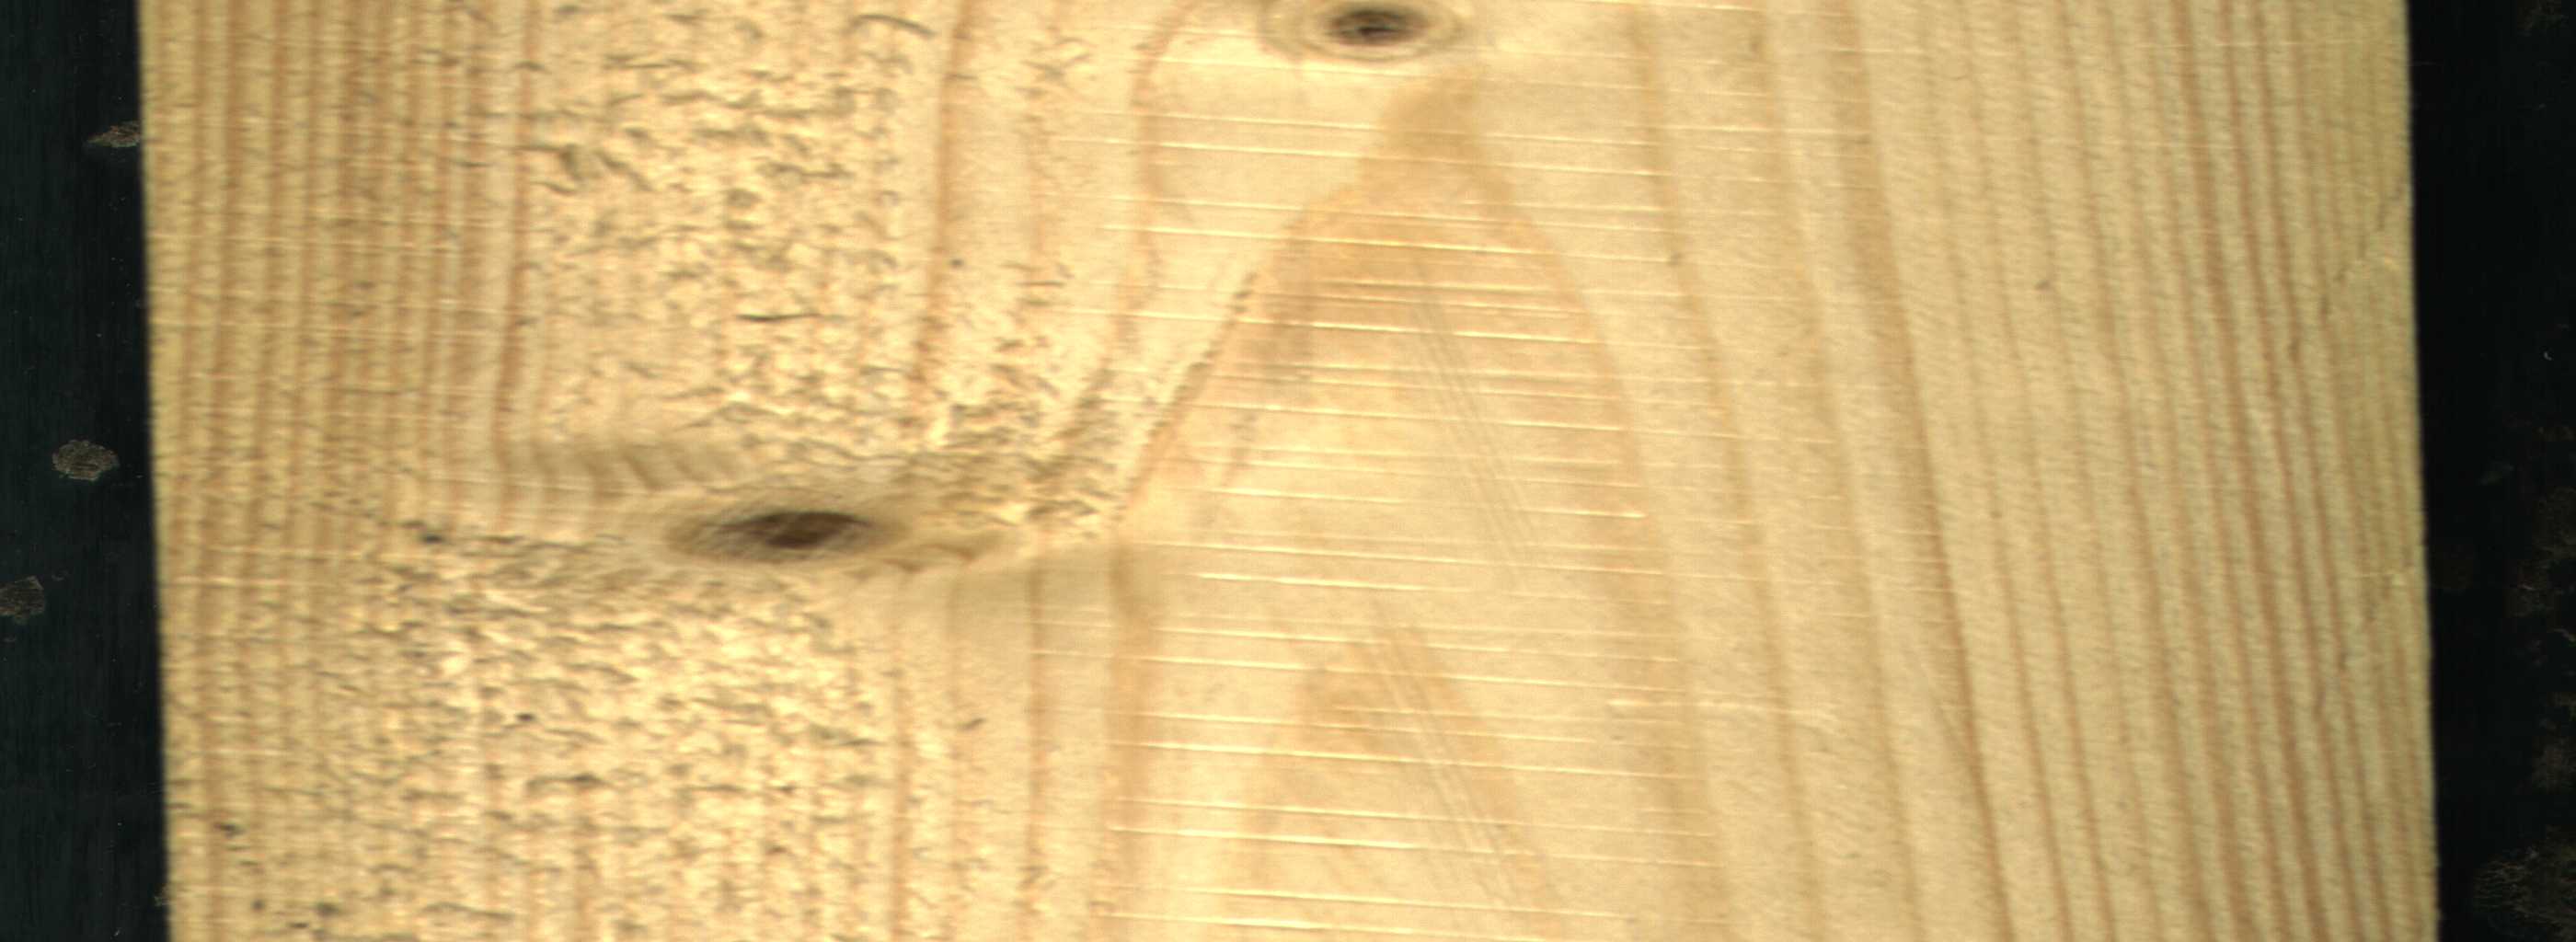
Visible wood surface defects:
Live_Knot
Live_Knot